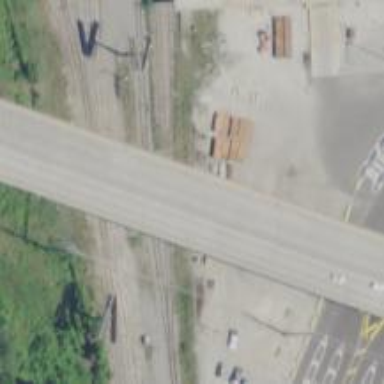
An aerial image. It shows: Railway spur junction.